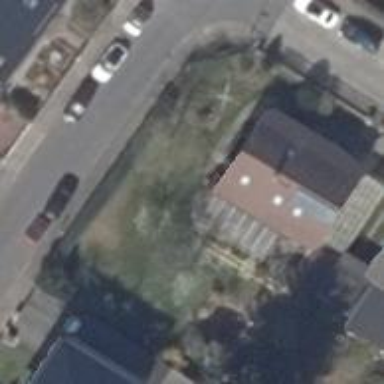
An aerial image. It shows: Detached building with gabled roof.